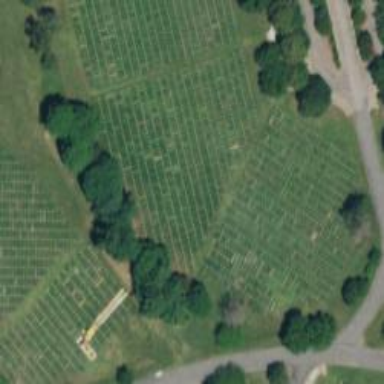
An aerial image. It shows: Section in the cemetery.